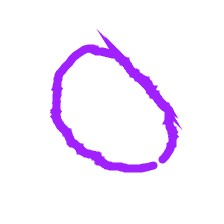
Shape: circle